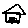
Label: house